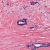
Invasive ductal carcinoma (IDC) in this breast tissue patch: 1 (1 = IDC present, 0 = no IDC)